Field crop: maize
Growth stage: 2
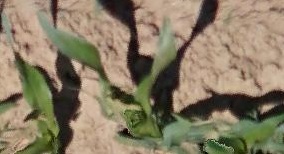
Species: maize